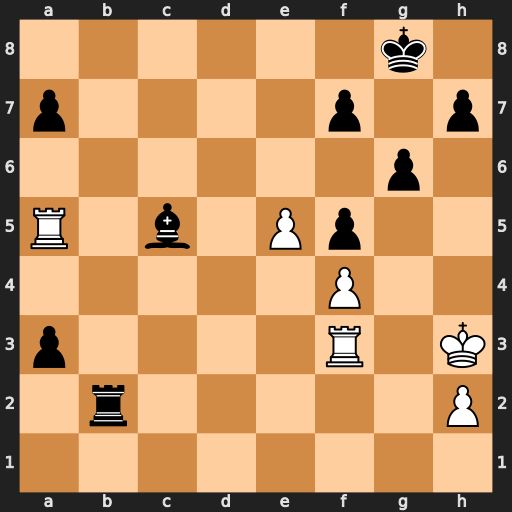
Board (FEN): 6k1/p4p1p/6p1/R1b1Pp2/5P2/p4R1K/1r5P/8
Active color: w
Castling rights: -
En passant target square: -
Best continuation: Rxc5 a2 Ra5